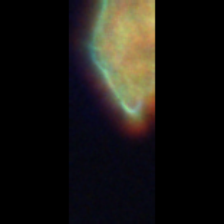
Taxon: Akashiwo
Group: Dinoflagellates